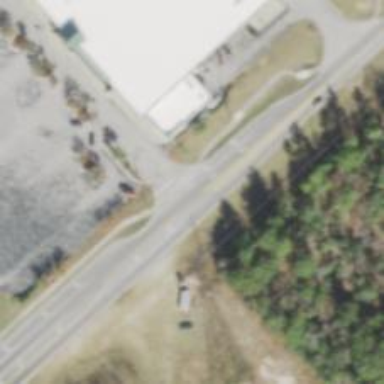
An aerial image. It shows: Tertiary road with asphalt surface and sidewalk on the left side.